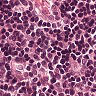
Metastatic tissue present: no